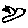
Label: bird